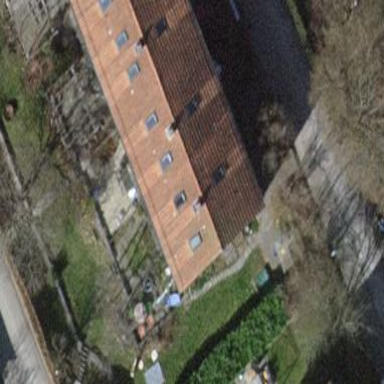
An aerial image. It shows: Simple house.